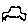
Label: car